Question: I am having trouble positioning a bootstrap dropdown element. I have the dropdown anchor and menu within a list item, alongside a thumbnail and some text (also within an anchor):
'''
<div class="panel-list">
<ul>
<li class="panel-list-item">
<div class="pull-right panel-list-option">
<a href="#" class="dropdown-toggle" data-toggle="dropdown">
<i class="fa fa-ellipsis-v" ></i>
</a>
<ul class="dropdown-menu">
<li><a href="/user/profile">Profile</a></li>
<li class="dropdown-header">3</li>
<li class="divider"></li>
<li><a href="/user/logout">Logout</a></li>
</ul>
</div>
<a href="#m">
<div class="pull-left">
<img class="panel-list-option-img"
src="http://blogs-images.forbes.com/tomiogeron/files/2012/10/Stripe-logo.jpeg"
height="30" width="30">
</div>
<div class="col-xs-10">
<h1>Stripe</h1>
<p class="description">Payment Processing for Developers</p>
</div>
</a>
</li>
</ul>
</div>
'''
However, the dropdown appears in a location below the div as in this picture:

CSS:
'''
.panel-list ul{
margin:0;
padding:0;
}
.panel-list-item>a{
overflow:hidden;
padding:10px 10px 0 10px;
background-color:#fff;
display:block;
color:#888;
}
.panel-list-option a {
position:relative;
display:block;
padding:10px;
}
.panel-list-option ul{
display:absolute;
z-index:1;
float:right;
}
'''
What is the best way to do this?
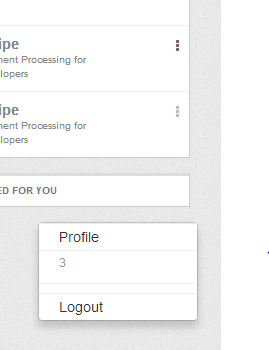
Answer: You're missing the '.dropdown' class around the trigger + menu - it should instead be:
'''
<div class="dropdown">
<a href="#" class="dropdown-toggle" data-toggle="dropdown">
<!-- Menu HTML .. -->
</div>
'''
This class is needed to position the dropdown menu relative to its trigger (the '<a>)'. From the <URL>:
> Wrap the dropdown's trigger and the dropdown menu within .dropdown, or another element that declares position: relative;. Then add the menu's HTML.